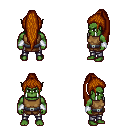
a pixel art fantasy rpg character, male body template, orc, green skin, leather chest armor, metal pants, brunette extra-long topknot hairstyle, white cloth bracers, four views (front, back, left, right), 2x2 character sprite sheet, small pixel art, hard edges, no anti-aliasing